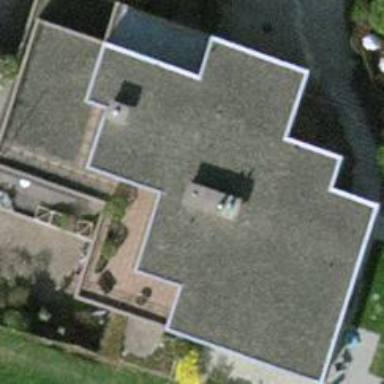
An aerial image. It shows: Simple and straightforward house.